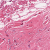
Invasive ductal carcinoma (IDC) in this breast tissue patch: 0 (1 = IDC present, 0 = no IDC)